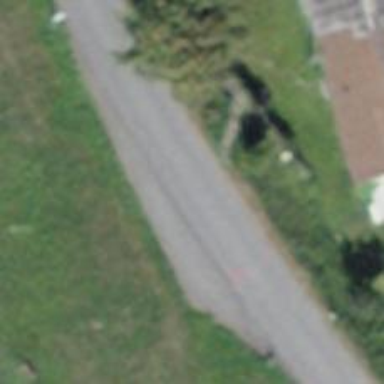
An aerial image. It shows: Passing place on the road.